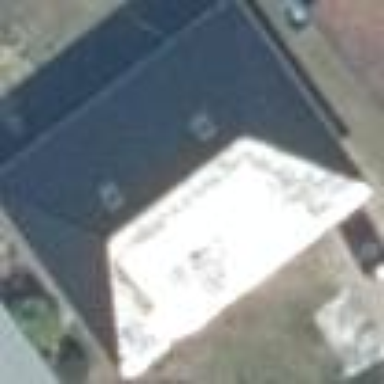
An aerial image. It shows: Building with black roof.